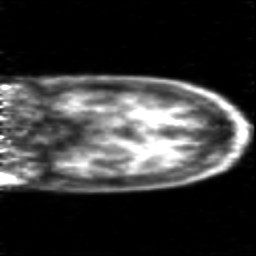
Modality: PET
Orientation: coronal
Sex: female
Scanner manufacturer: siemens